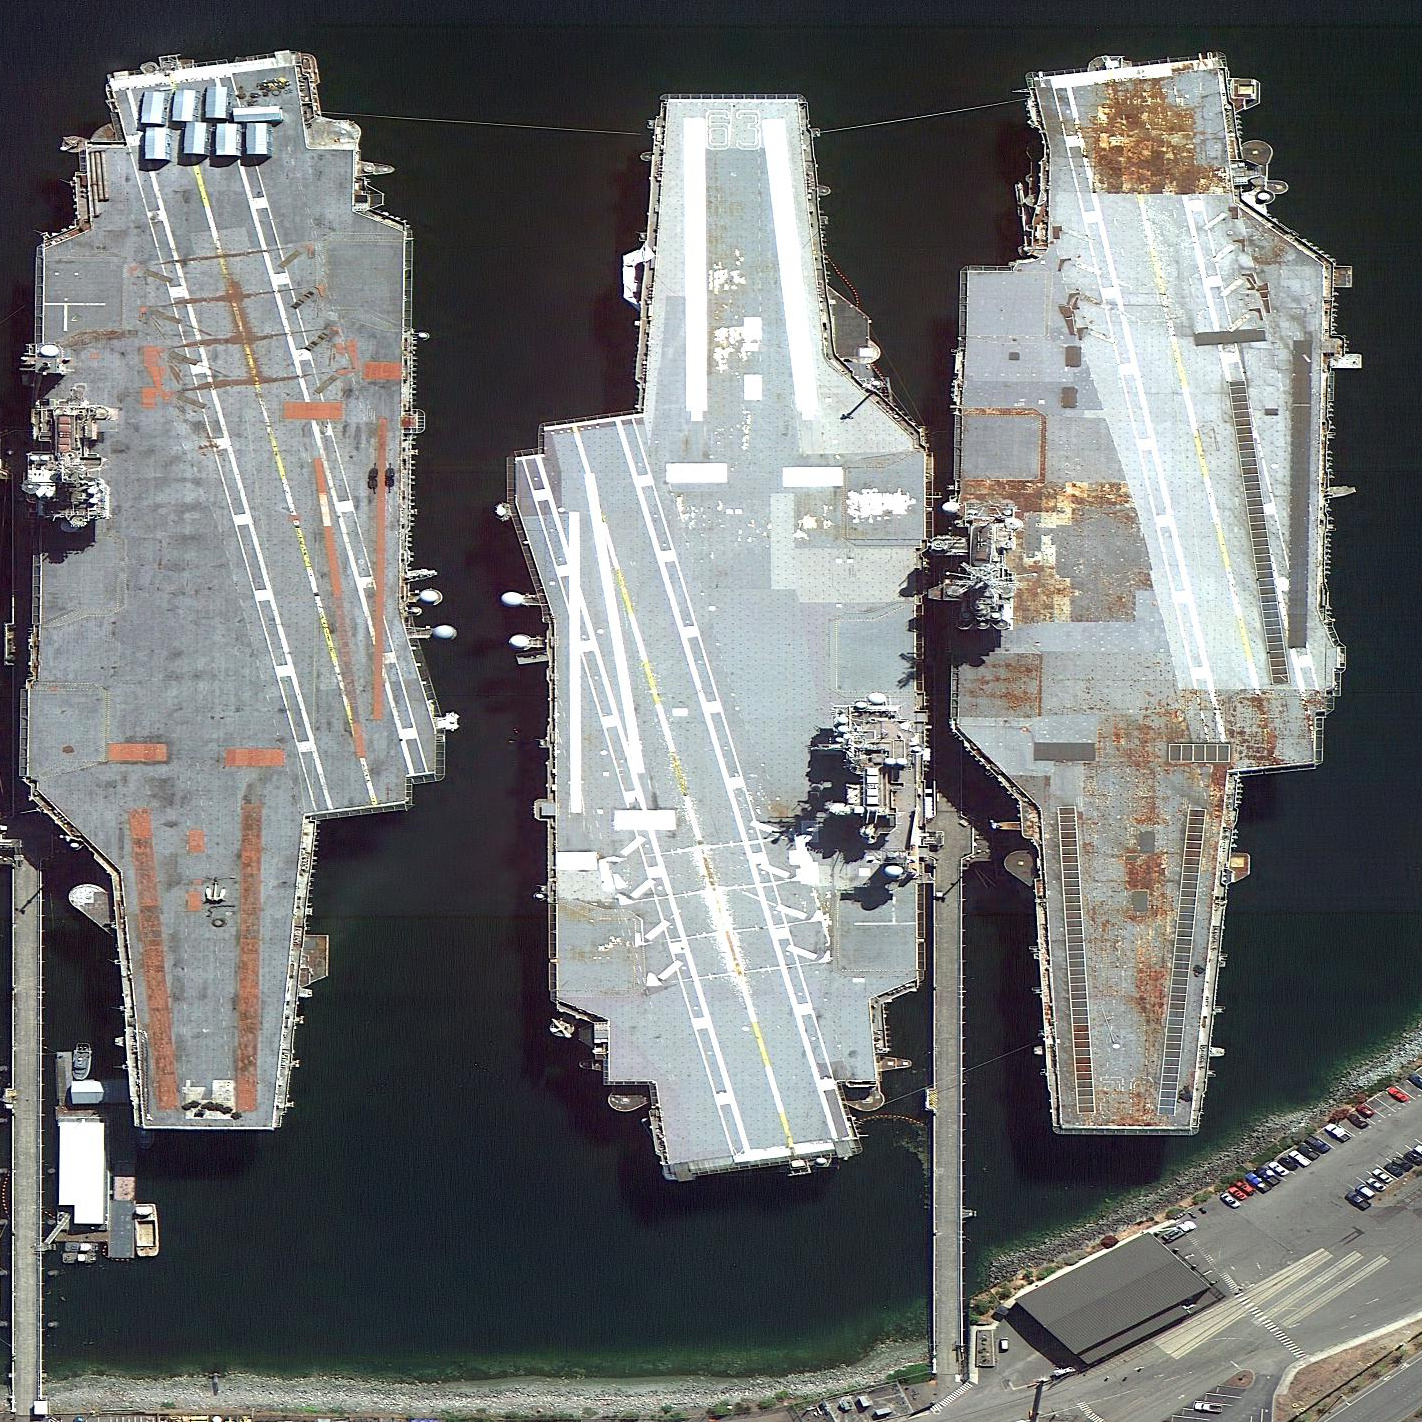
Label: aircraft_carrier